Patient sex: F
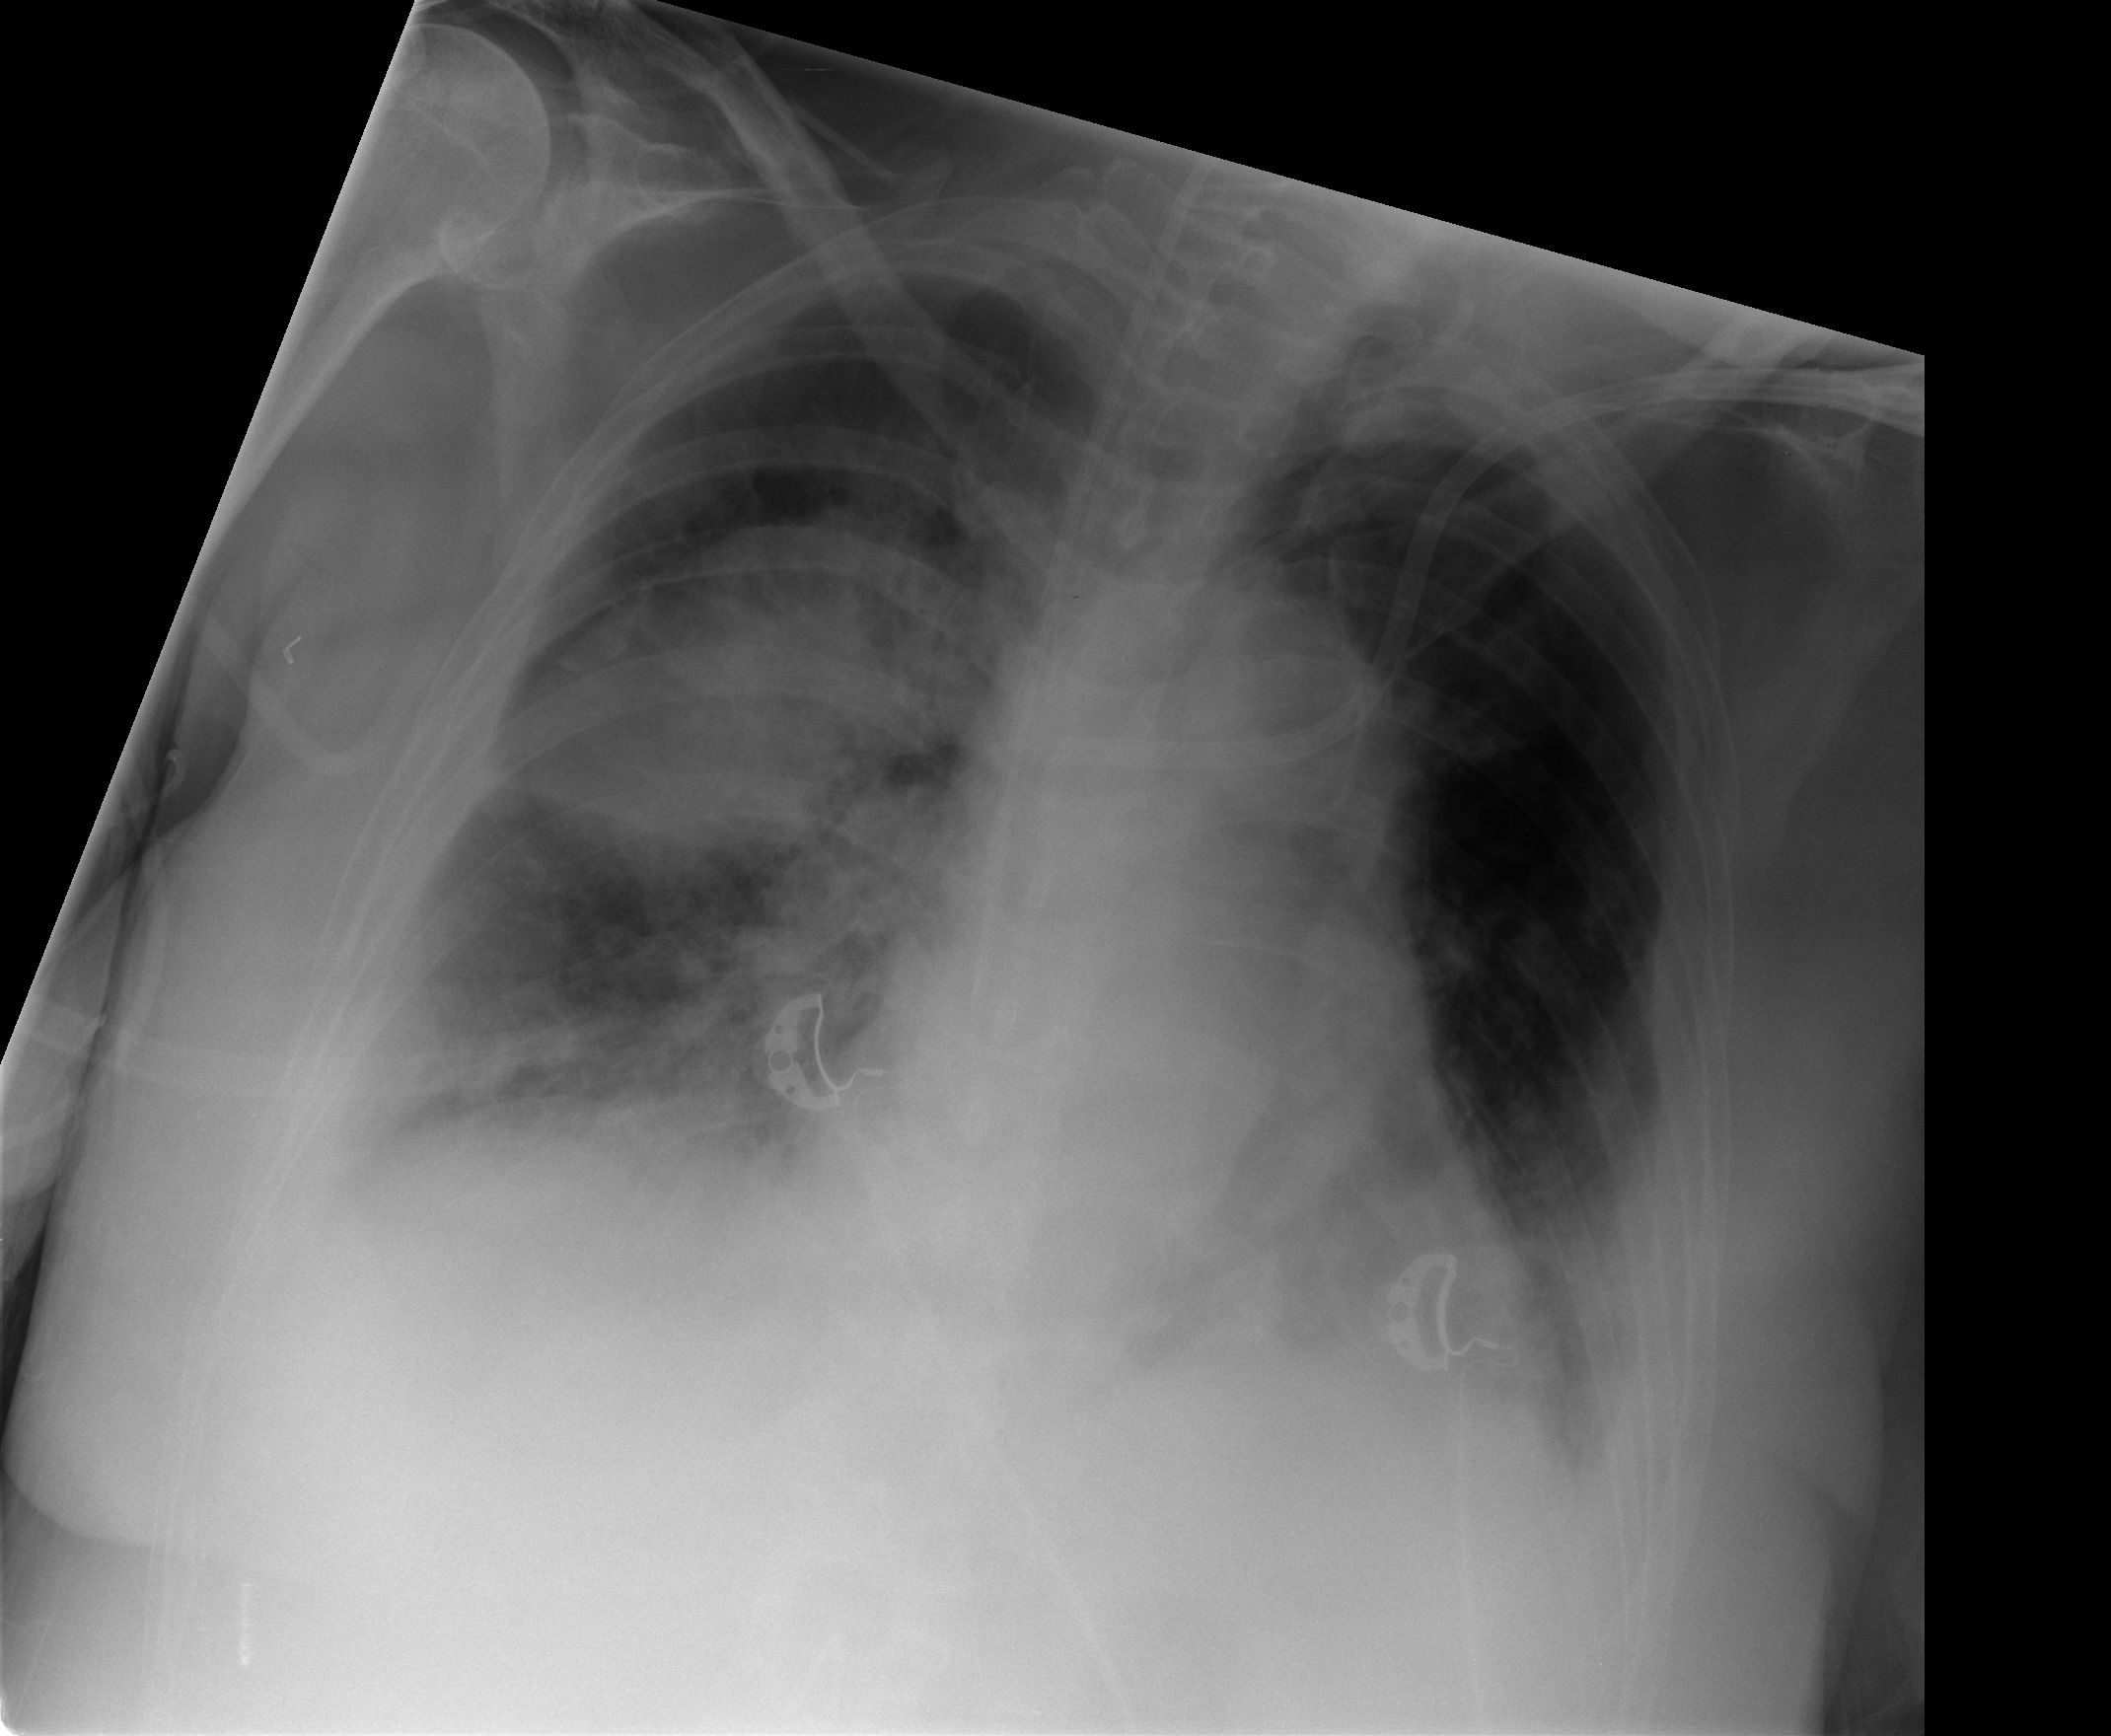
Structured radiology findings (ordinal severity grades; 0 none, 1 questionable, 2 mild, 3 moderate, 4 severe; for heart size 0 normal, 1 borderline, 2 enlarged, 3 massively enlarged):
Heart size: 2
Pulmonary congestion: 2
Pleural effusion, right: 3
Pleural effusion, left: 2
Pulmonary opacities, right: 2
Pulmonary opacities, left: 2
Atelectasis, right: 2
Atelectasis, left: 2